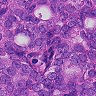
Metastatic tissue present: yes